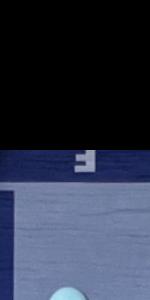
Label: Empty